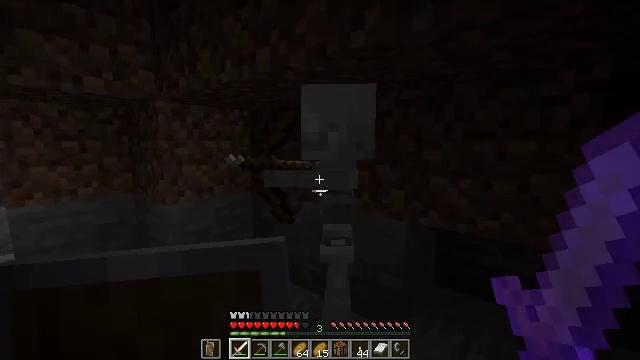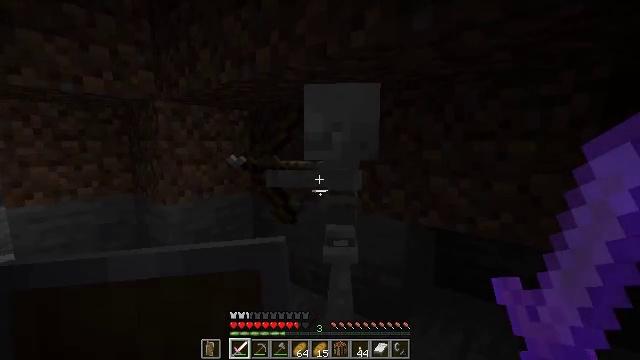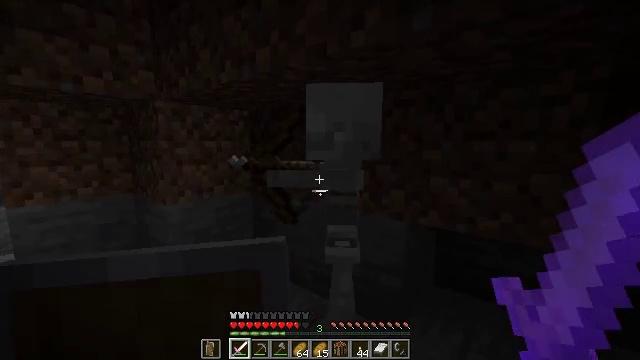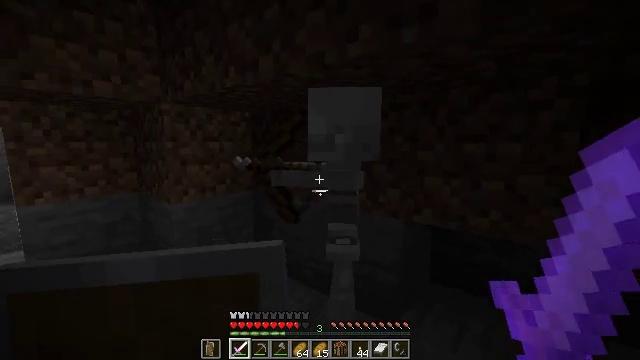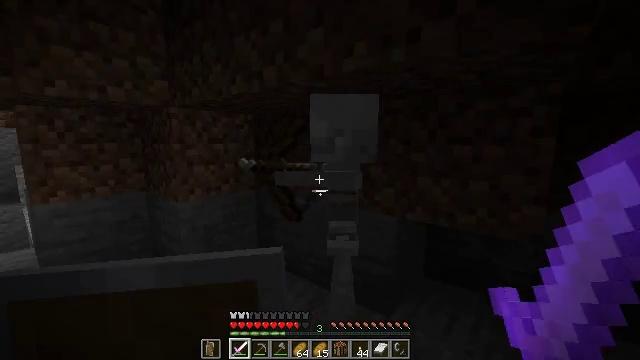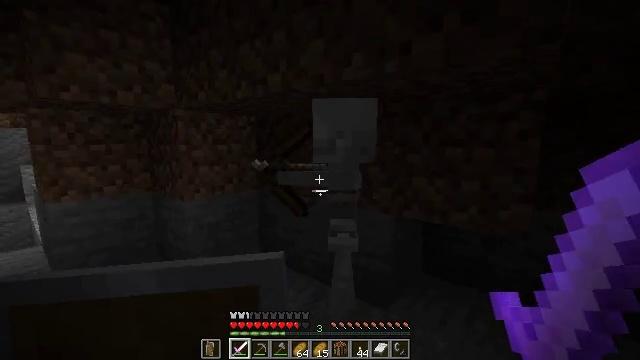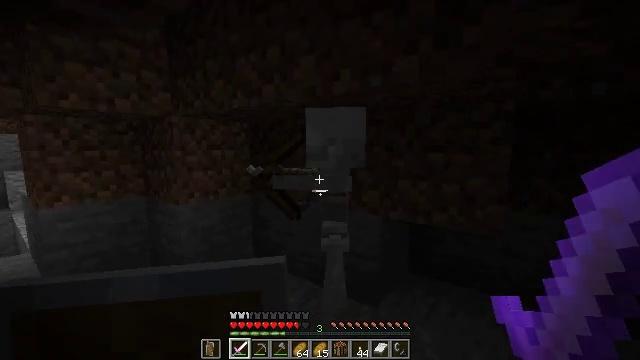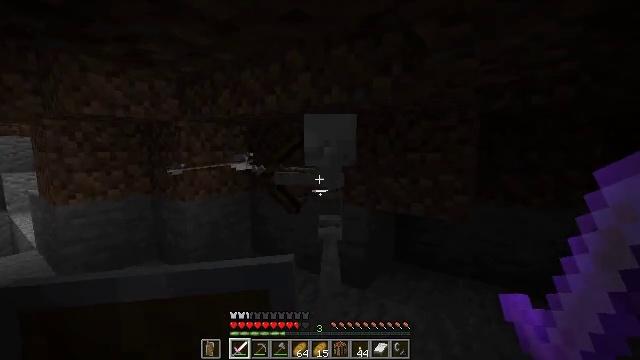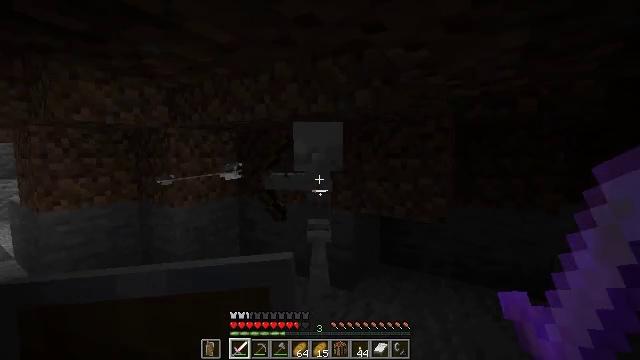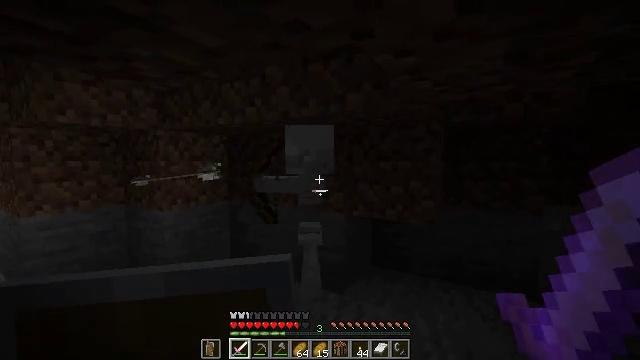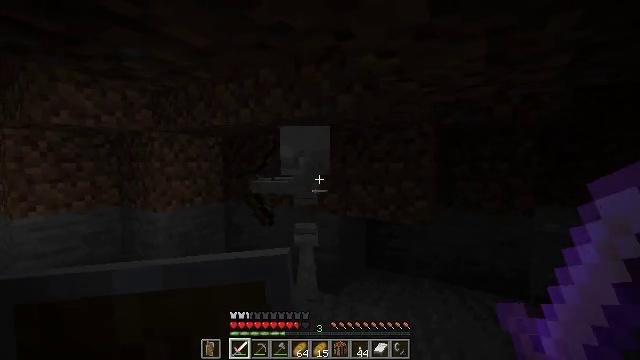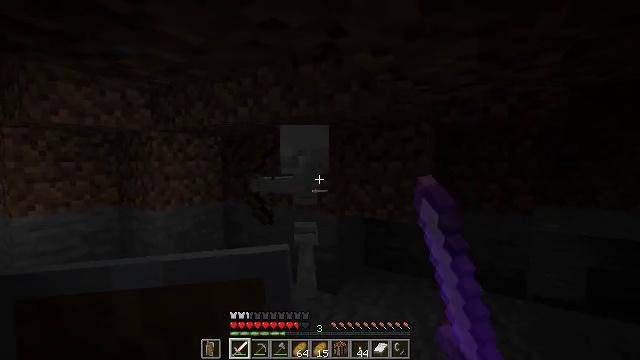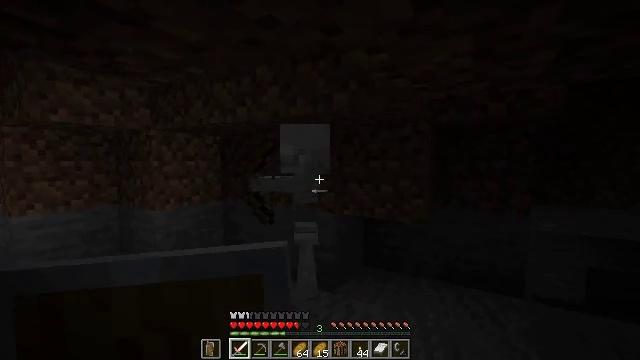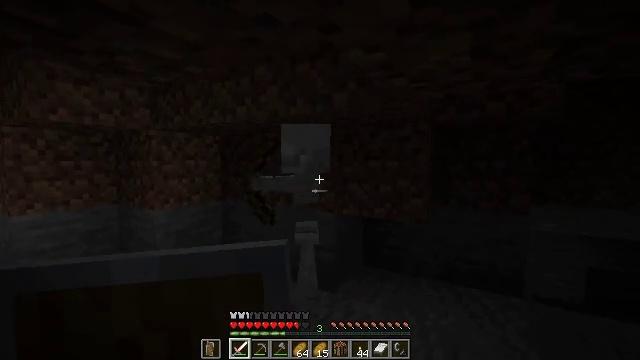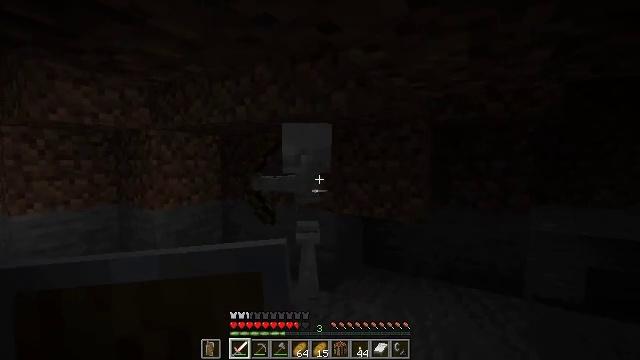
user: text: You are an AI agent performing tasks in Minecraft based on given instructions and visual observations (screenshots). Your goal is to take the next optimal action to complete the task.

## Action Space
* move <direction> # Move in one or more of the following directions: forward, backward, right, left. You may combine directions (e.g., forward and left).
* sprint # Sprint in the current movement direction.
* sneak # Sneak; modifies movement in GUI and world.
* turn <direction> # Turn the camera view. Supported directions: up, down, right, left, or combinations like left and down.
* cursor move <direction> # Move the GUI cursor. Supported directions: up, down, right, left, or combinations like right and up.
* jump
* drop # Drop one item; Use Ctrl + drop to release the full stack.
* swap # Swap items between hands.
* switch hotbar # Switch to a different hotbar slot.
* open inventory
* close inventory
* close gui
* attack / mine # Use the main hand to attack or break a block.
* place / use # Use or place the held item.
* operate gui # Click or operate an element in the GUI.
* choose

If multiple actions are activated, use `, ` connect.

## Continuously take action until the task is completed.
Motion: motion action
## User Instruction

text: Hunt the skeleton.
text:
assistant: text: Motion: no_op
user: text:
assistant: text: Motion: no_op
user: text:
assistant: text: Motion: move back
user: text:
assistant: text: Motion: move back
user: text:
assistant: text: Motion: move back
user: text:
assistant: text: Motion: move back, turn right and up
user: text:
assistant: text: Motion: move back, turn right
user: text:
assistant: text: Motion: turn right and up
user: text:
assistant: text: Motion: turn right
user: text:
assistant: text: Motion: attack / mine
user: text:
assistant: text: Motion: attack / mine
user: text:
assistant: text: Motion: attack / mine
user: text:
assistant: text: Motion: no_op
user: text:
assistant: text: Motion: no_op
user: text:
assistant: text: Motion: no_op